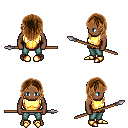
a pixel art fantasy rpg character, male body template, human, dark skin, gold chest armor, teal pants, brown long hairstyle, gold boots, spear, four views (front, back, left, right), 2x2 character sprite sheet, small pixel art, hard edges, no anti-aliasing